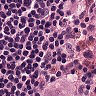
Metastatic tissue present: yes